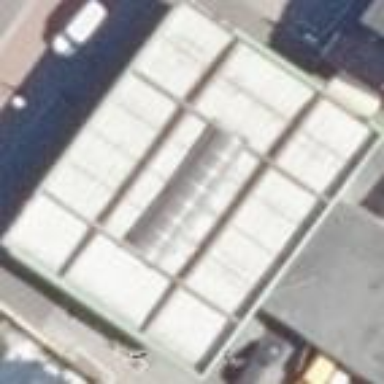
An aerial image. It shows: View of roof of building.